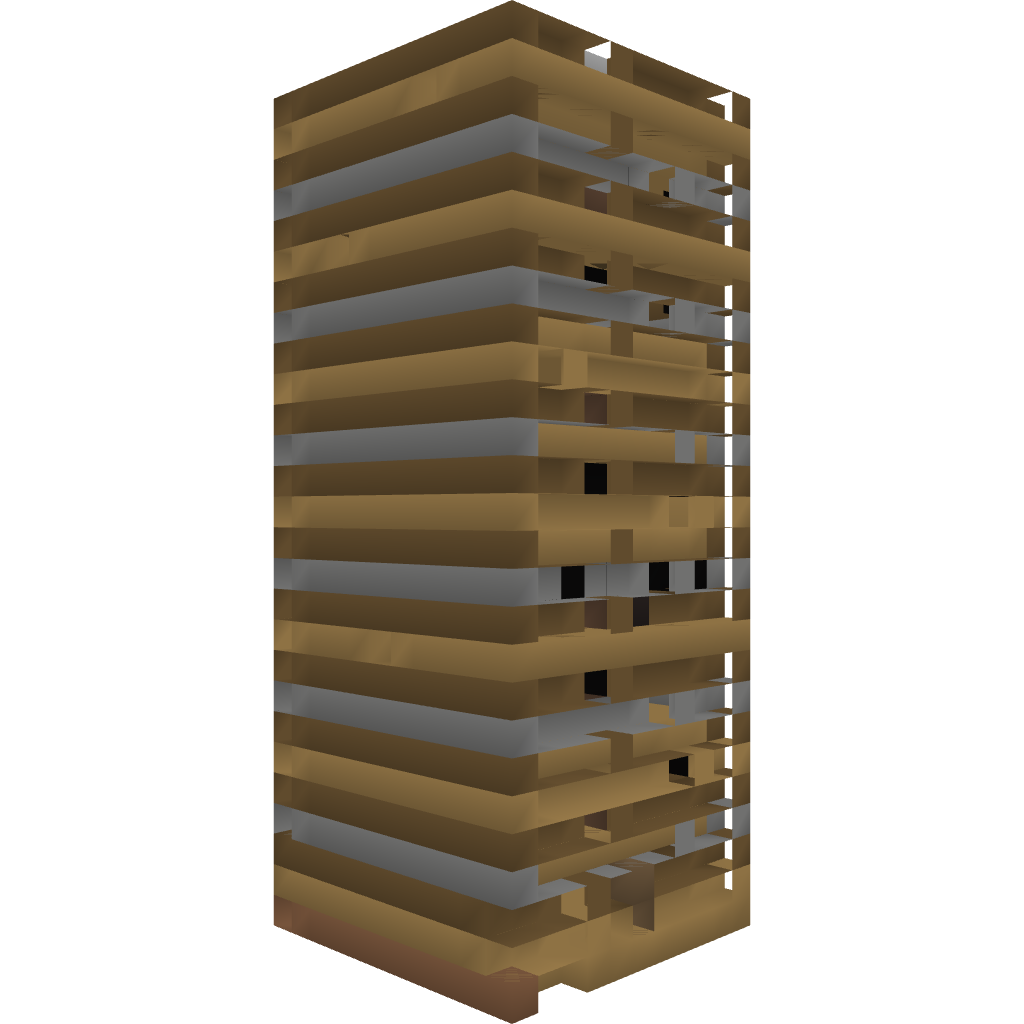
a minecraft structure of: Grunting Boar Inn Hotel - By Cybersneeze